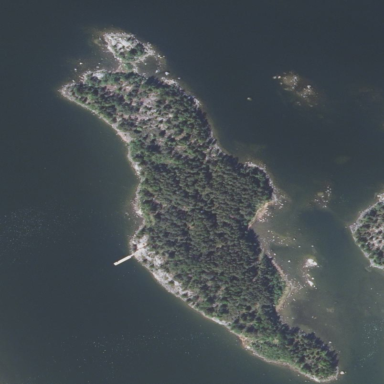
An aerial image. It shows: Islet located along the natural coastline.